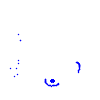
Particle: pion